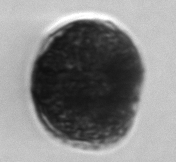
Label: Alexandrium_catenella